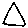
Label: triangle